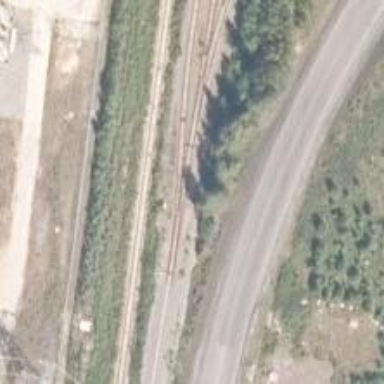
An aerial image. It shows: Railway track of class B1.